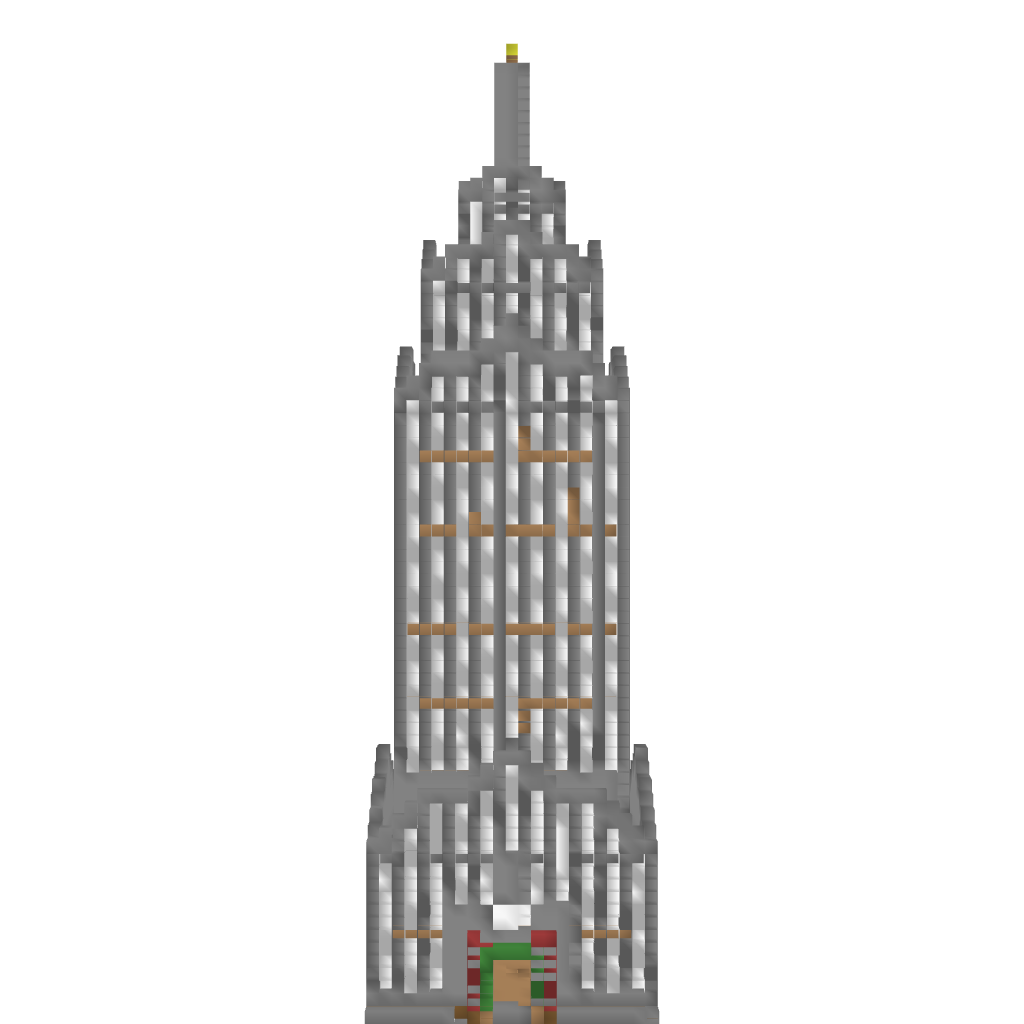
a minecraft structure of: Empire State Building *Medium* high quality